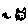
Label: cat